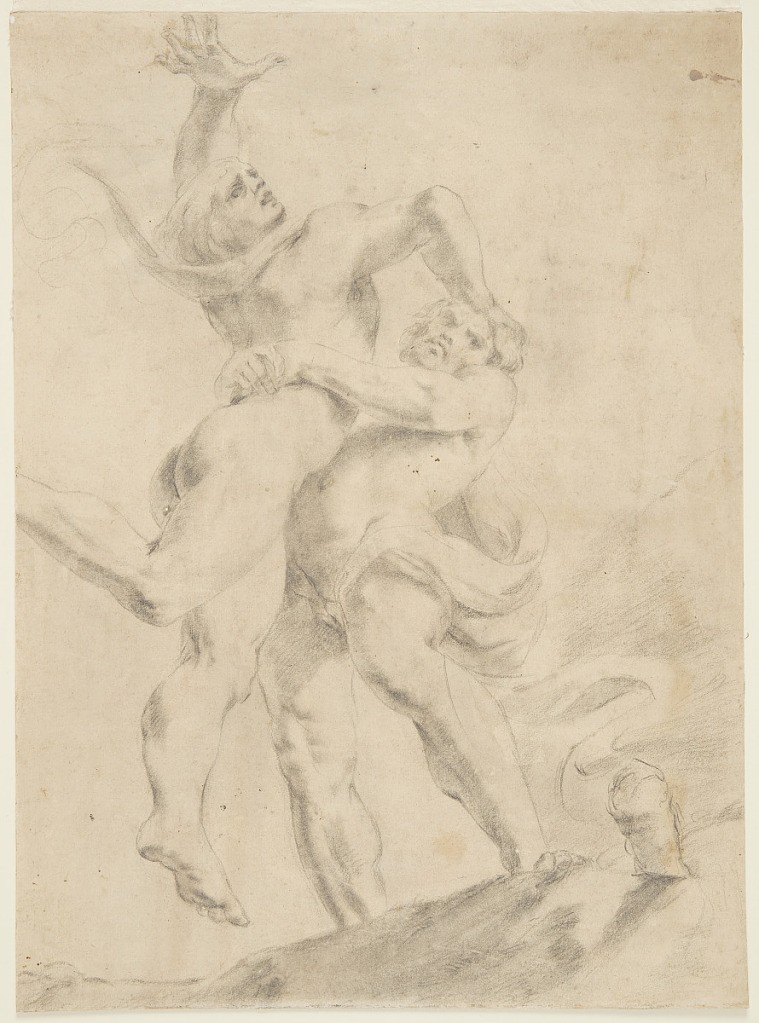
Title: Study for Hercules and Antaeus
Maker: Annibale Carracci, Italian, 1560–1609
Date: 1800–20
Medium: Black chalk on paper
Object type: Drawing
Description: Hercules, wearing a flowing loin-cloth, lifts the giant, Antaeus, over his head. The figures are seen foreshortened from below.